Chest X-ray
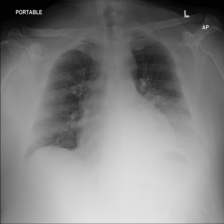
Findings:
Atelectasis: negative
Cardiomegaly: negative
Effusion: negative
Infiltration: negative
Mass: negative
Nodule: negative
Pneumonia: negative
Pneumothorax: negative
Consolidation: negative
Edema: negative
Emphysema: negative
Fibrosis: negative
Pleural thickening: negative
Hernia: negative